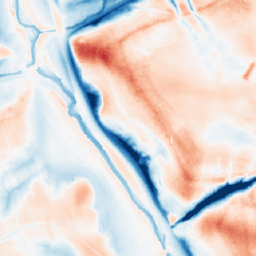
Category: trend_removal
Decomposition family: local_polynomial
Decomposition parameters: window_size: 51
degree: 2
Upsampling method: area
Upsampling parameters: scale: 2
Upsampling scale: 2